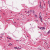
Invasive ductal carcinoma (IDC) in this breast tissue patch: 0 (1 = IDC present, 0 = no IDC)